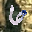
Label: 6